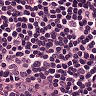
Metastatic tissue present: no